Aerial crown-view tile of a tropical tree (Barro Colorado Island, Panama), acquired 20250512:
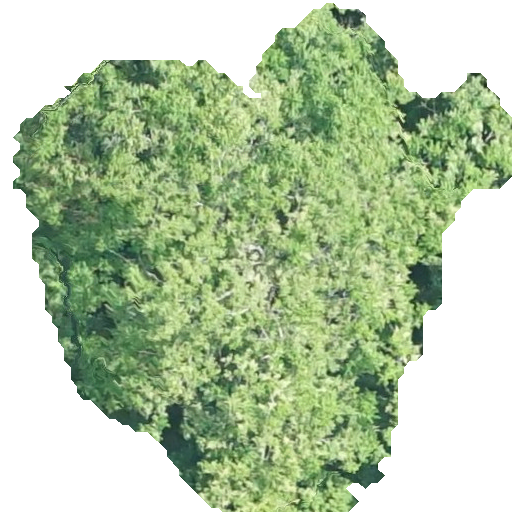
Species: Spondias mombin
GBIF accepted scientific name: Spondias mombin
Crown area: 244.575 m²